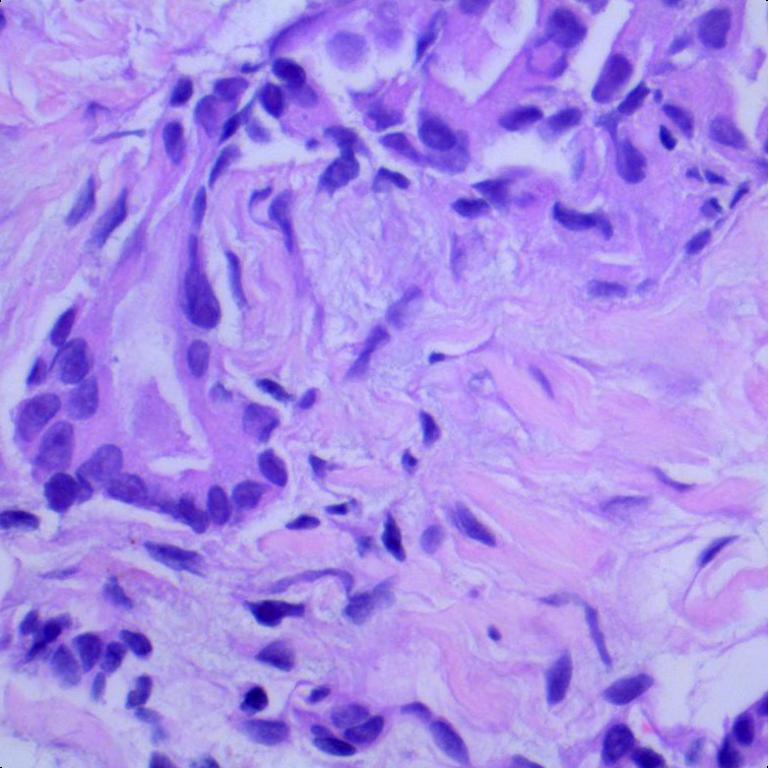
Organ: lung
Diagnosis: adenocarcinomas